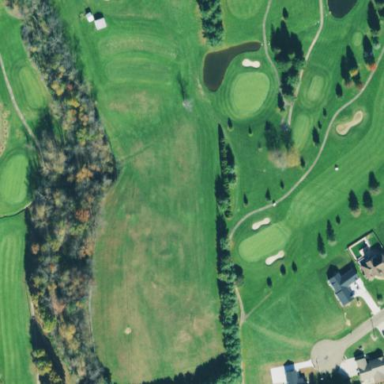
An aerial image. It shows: Grassy area designated as golf fairway.